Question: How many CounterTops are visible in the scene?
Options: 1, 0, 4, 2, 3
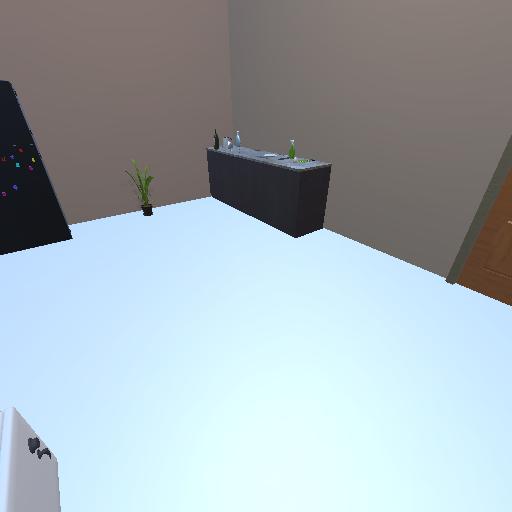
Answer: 1